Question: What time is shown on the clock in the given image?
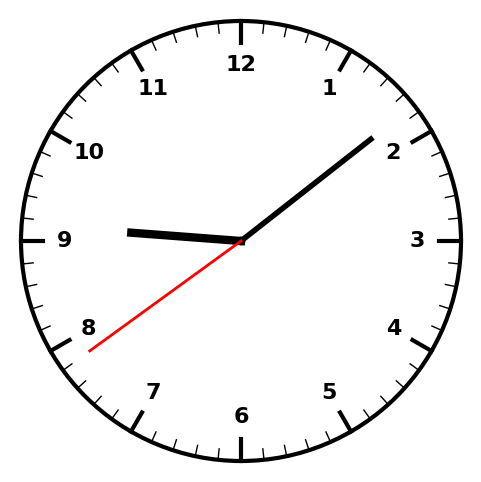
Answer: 09:08:39